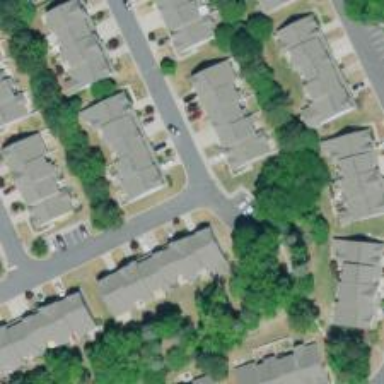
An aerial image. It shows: Living street.